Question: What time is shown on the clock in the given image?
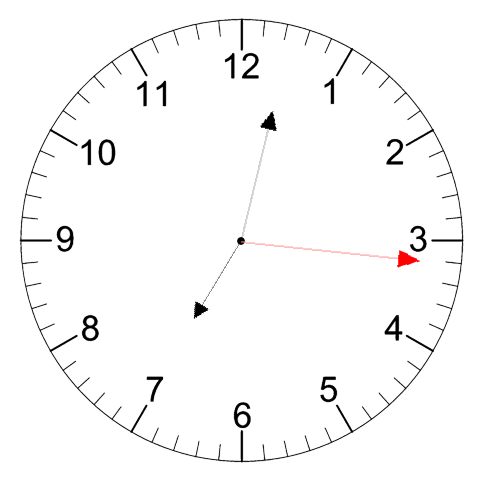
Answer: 07:02:16